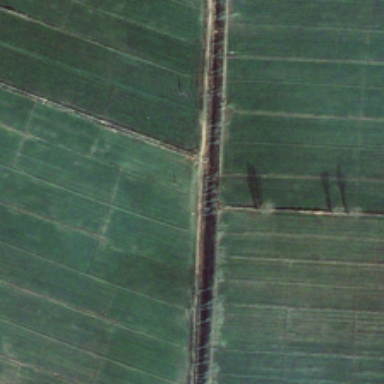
The little farm consists of grass and crops .